Field crop: maize
Growth stage: 2
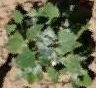
Species: chenopodium